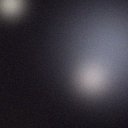
Screen state: off